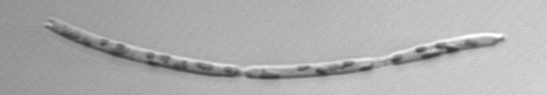
Label: Eucampia_morphytype1